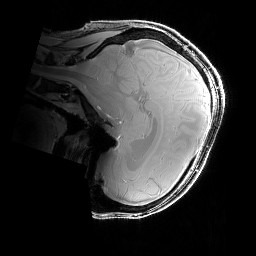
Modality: PDw
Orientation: sagittal
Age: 29
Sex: male
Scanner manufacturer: siemens
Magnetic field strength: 6.98 T
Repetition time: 1.3 s
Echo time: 0.00231 s